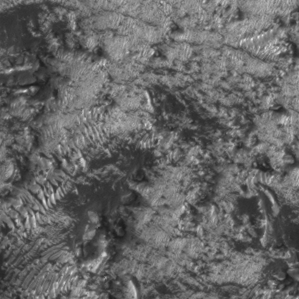
Label: frost